Question: Is "Portrait" mode available?
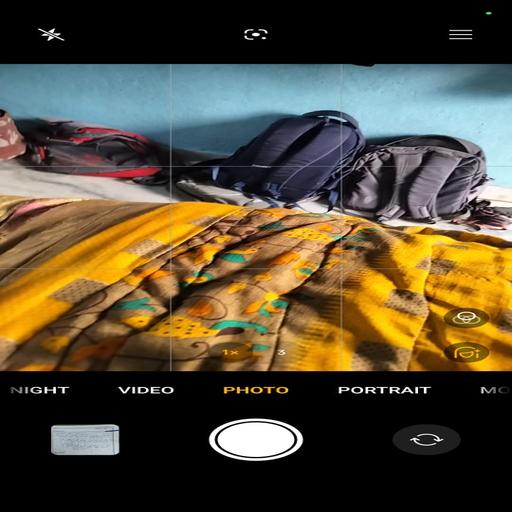
Answer: Yes, it is